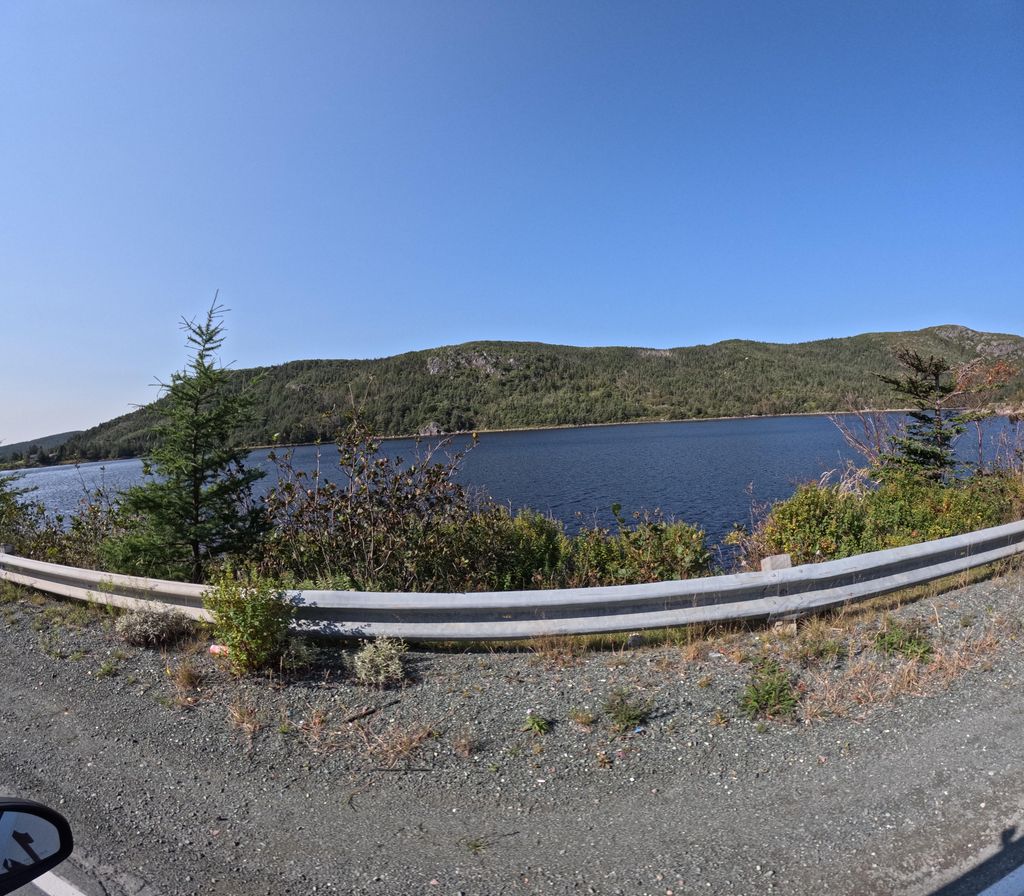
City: st_johns